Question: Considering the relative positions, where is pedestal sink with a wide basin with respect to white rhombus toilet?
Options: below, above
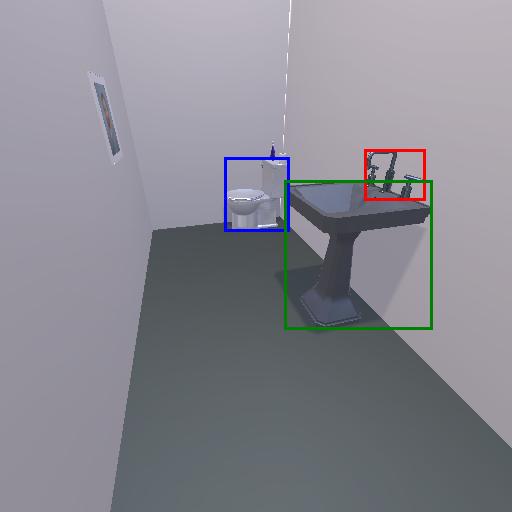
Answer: below